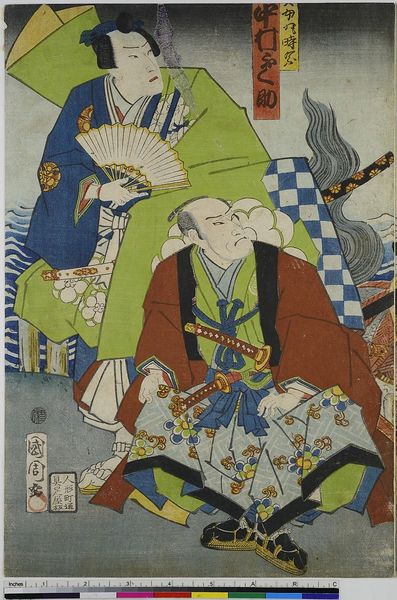
Titel: Die Schauspieler Seki Sanjuro als Aotozaemon Fujitsune und Nakamura Fukusuke als Tennyomaru Tokimune
Künstler: Toyohara Kunichika
Standort: Hamburg
Institution: Museum für Kunst und Gewerbe Hamburg
Schlagwörter: theater, holzschnitt, druckgraphik, druckgrafik, zeit, schauspieler, farbholzschnitt, schauspielerin, kabuki, edo, reproduktionen, druckerzeugnisse, fächer, theateraufführung, ukiyo